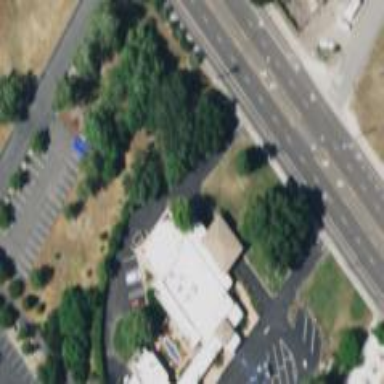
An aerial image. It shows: Building that serves as mortuary.